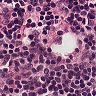
Metastatic tissue present: no